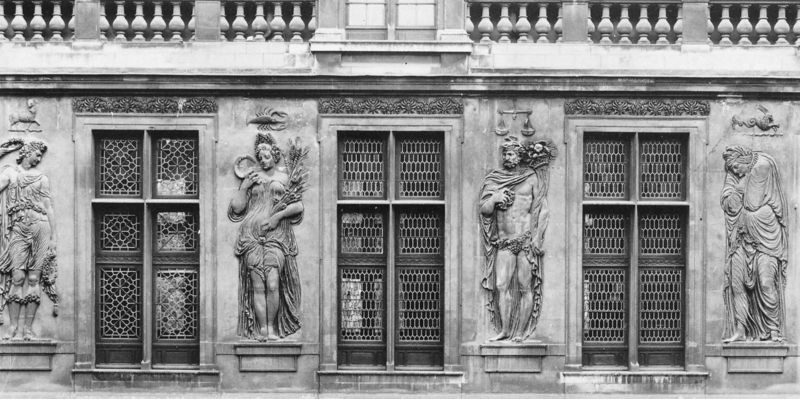
Titel: Hôtel Carnavalet in Paris (heute Musée de la ville)
Künstler: Francois Mansart
Standort: Paris, Hôtel Carnavalet (EU - F)
Schlagwörter: kopf, fenster, schwarz, leute, wand, sockel, füllhorn, relief, türen, korn, figuren, stuck, hummer, schaf, waage, balustrade, scheibe, kranz, gesims, statuen, götter, blütenkranz, fresko, ähren, halbrelief, steinfigur, ceres, despota, pikachu